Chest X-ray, AP view. Patient: 59 years old, sex M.
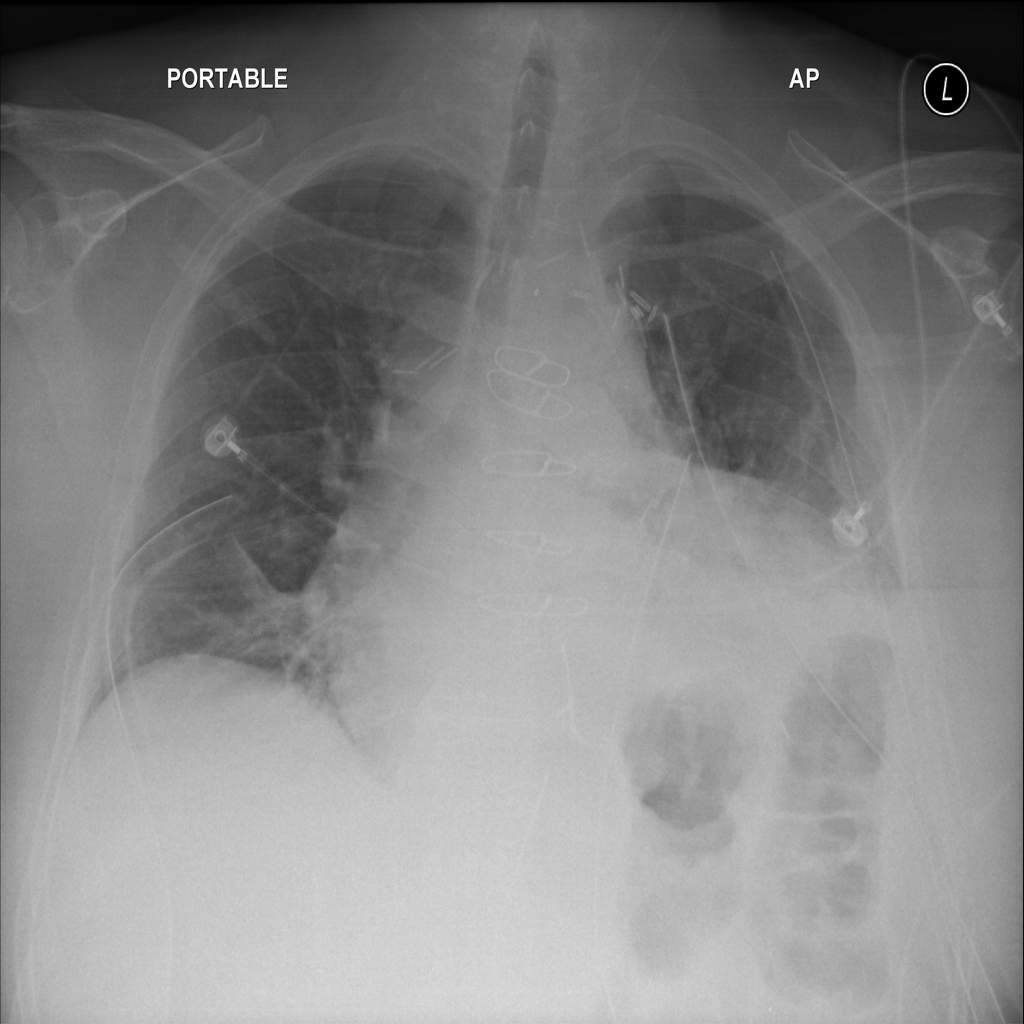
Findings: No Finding